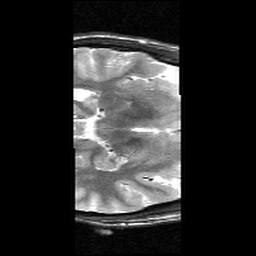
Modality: T2w
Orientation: axial
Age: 20
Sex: male
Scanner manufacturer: siemens
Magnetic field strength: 3 T
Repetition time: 6.26 s
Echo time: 0.064 s